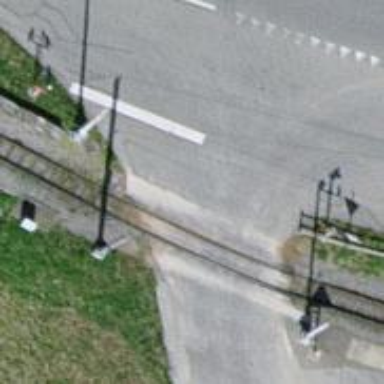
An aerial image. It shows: Full barrier level crossing on railway.